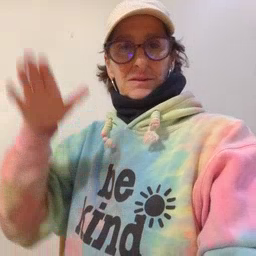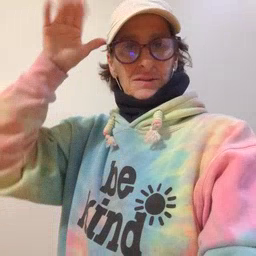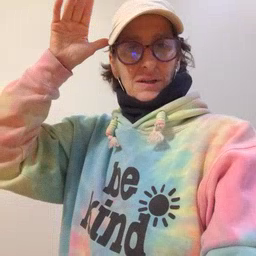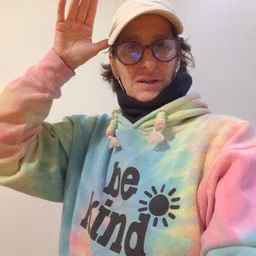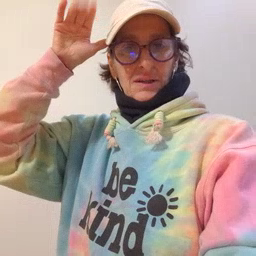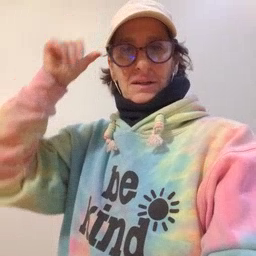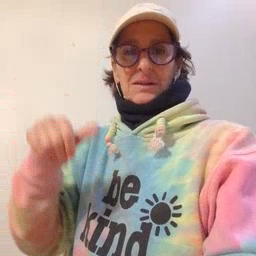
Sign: donkey